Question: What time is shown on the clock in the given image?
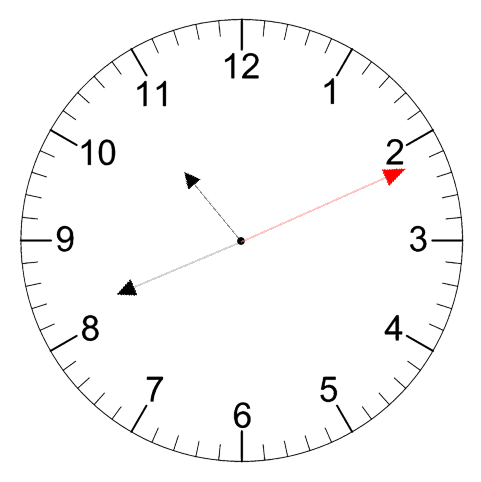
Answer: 10:41:11